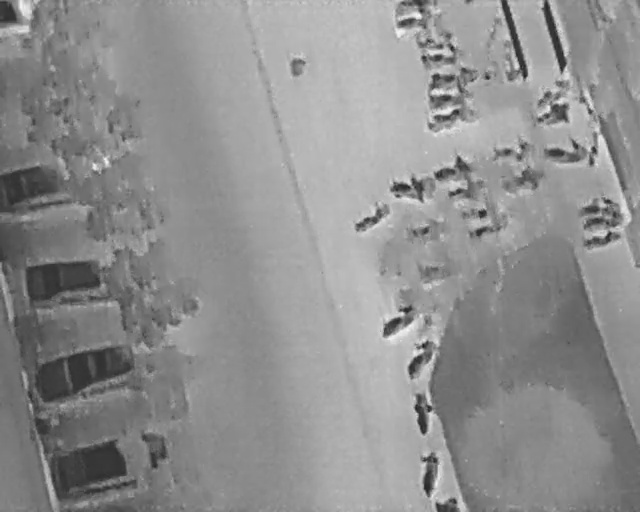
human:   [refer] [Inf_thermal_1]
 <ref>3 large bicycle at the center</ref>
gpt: <box>[[58, 60, 65, 64, 57], [56, 37, 60, 46, 151], [61, 31, 66, 41, 5]]</box>

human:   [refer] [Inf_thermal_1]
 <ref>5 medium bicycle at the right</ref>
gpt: <box>[[75, 41, 77, 48, 162], [73, 38, 75, 44, 162], [92, 43, 94, 50, 171], [92, 39, 95, 47, 171], [92, 36, 95, 44, 171]]</box>

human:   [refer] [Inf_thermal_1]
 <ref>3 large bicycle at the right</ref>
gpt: <box>[[71, 32, 74, 40, 162], [68, 29, 72, 36, 162], [79, 30, 83, 39, 167]]</box>

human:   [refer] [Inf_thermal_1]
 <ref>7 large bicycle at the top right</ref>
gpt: <box>[[78, 24, 82, 33, 167], [86, 24, 90, 34, 2], [84, 18, 88, 26, 148], [84, 13, 87, 22, 148], [68, 18, 71, 28, 165], [68, 14, 72, 23, 172], [69, 9, 72, 19, 172]]</box>

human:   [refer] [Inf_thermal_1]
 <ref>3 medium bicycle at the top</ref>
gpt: <box>[[66, 3, 69, 11, 172], [63, 0, 66, 8, 172], [64, -2, 66, 5, 2]]</box>

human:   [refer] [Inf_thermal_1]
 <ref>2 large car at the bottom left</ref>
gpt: <box>[[13, 77, 21, 103, 167], [10, 61, 18, 83, 167]]</box>

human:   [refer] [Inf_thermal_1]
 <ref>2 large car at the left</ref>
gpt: <box>[[7, 44, 15, 64, 172], [2, 27, 10, 44, 2]]</box>